Question: A asked this question few days ago but could not find my answer.
<URL>
I am surfing on internet for few days with no good. Some of them are usefull but message is appearing when the page loads.

For this I tried this answer <URL>
but the result was not i want.
Is their any other way?
Stackoverflow uses almost the same. When an answer is submited message appears at top of the window.
Using ASP.Net WebForms.
Thanks for your time.
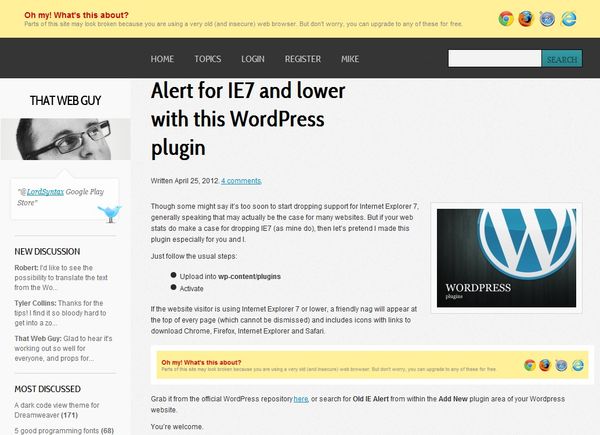
Answer: If you want to integrate notifications, try some jquery plugins which makes task easy with cool UI.
1. jbar
2. pnotify
3. toastr (as comment added below by Ravi)
you can use ClientScript.RegisterStartupScript to call javascript function as well.